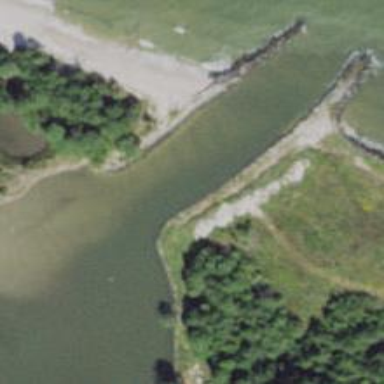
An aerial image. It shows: Breakwater structure.